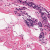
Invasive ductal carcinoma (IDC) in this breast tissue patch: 0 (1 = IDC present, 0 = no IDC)